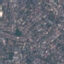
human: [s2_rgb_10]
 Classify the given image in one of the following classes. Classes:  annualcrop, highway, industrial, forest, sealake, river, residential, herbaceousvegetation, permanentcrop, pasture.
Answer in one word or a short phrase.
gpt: Residential